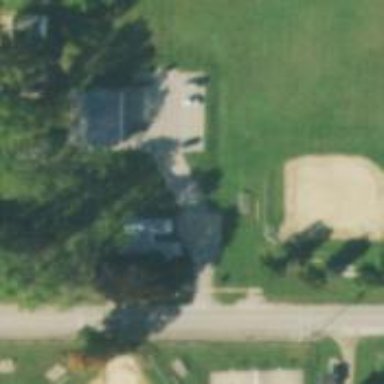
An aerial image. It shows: Driveway.